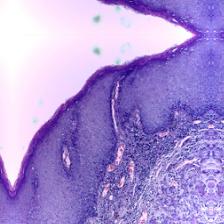
Diagnosis: Normal